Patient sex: M
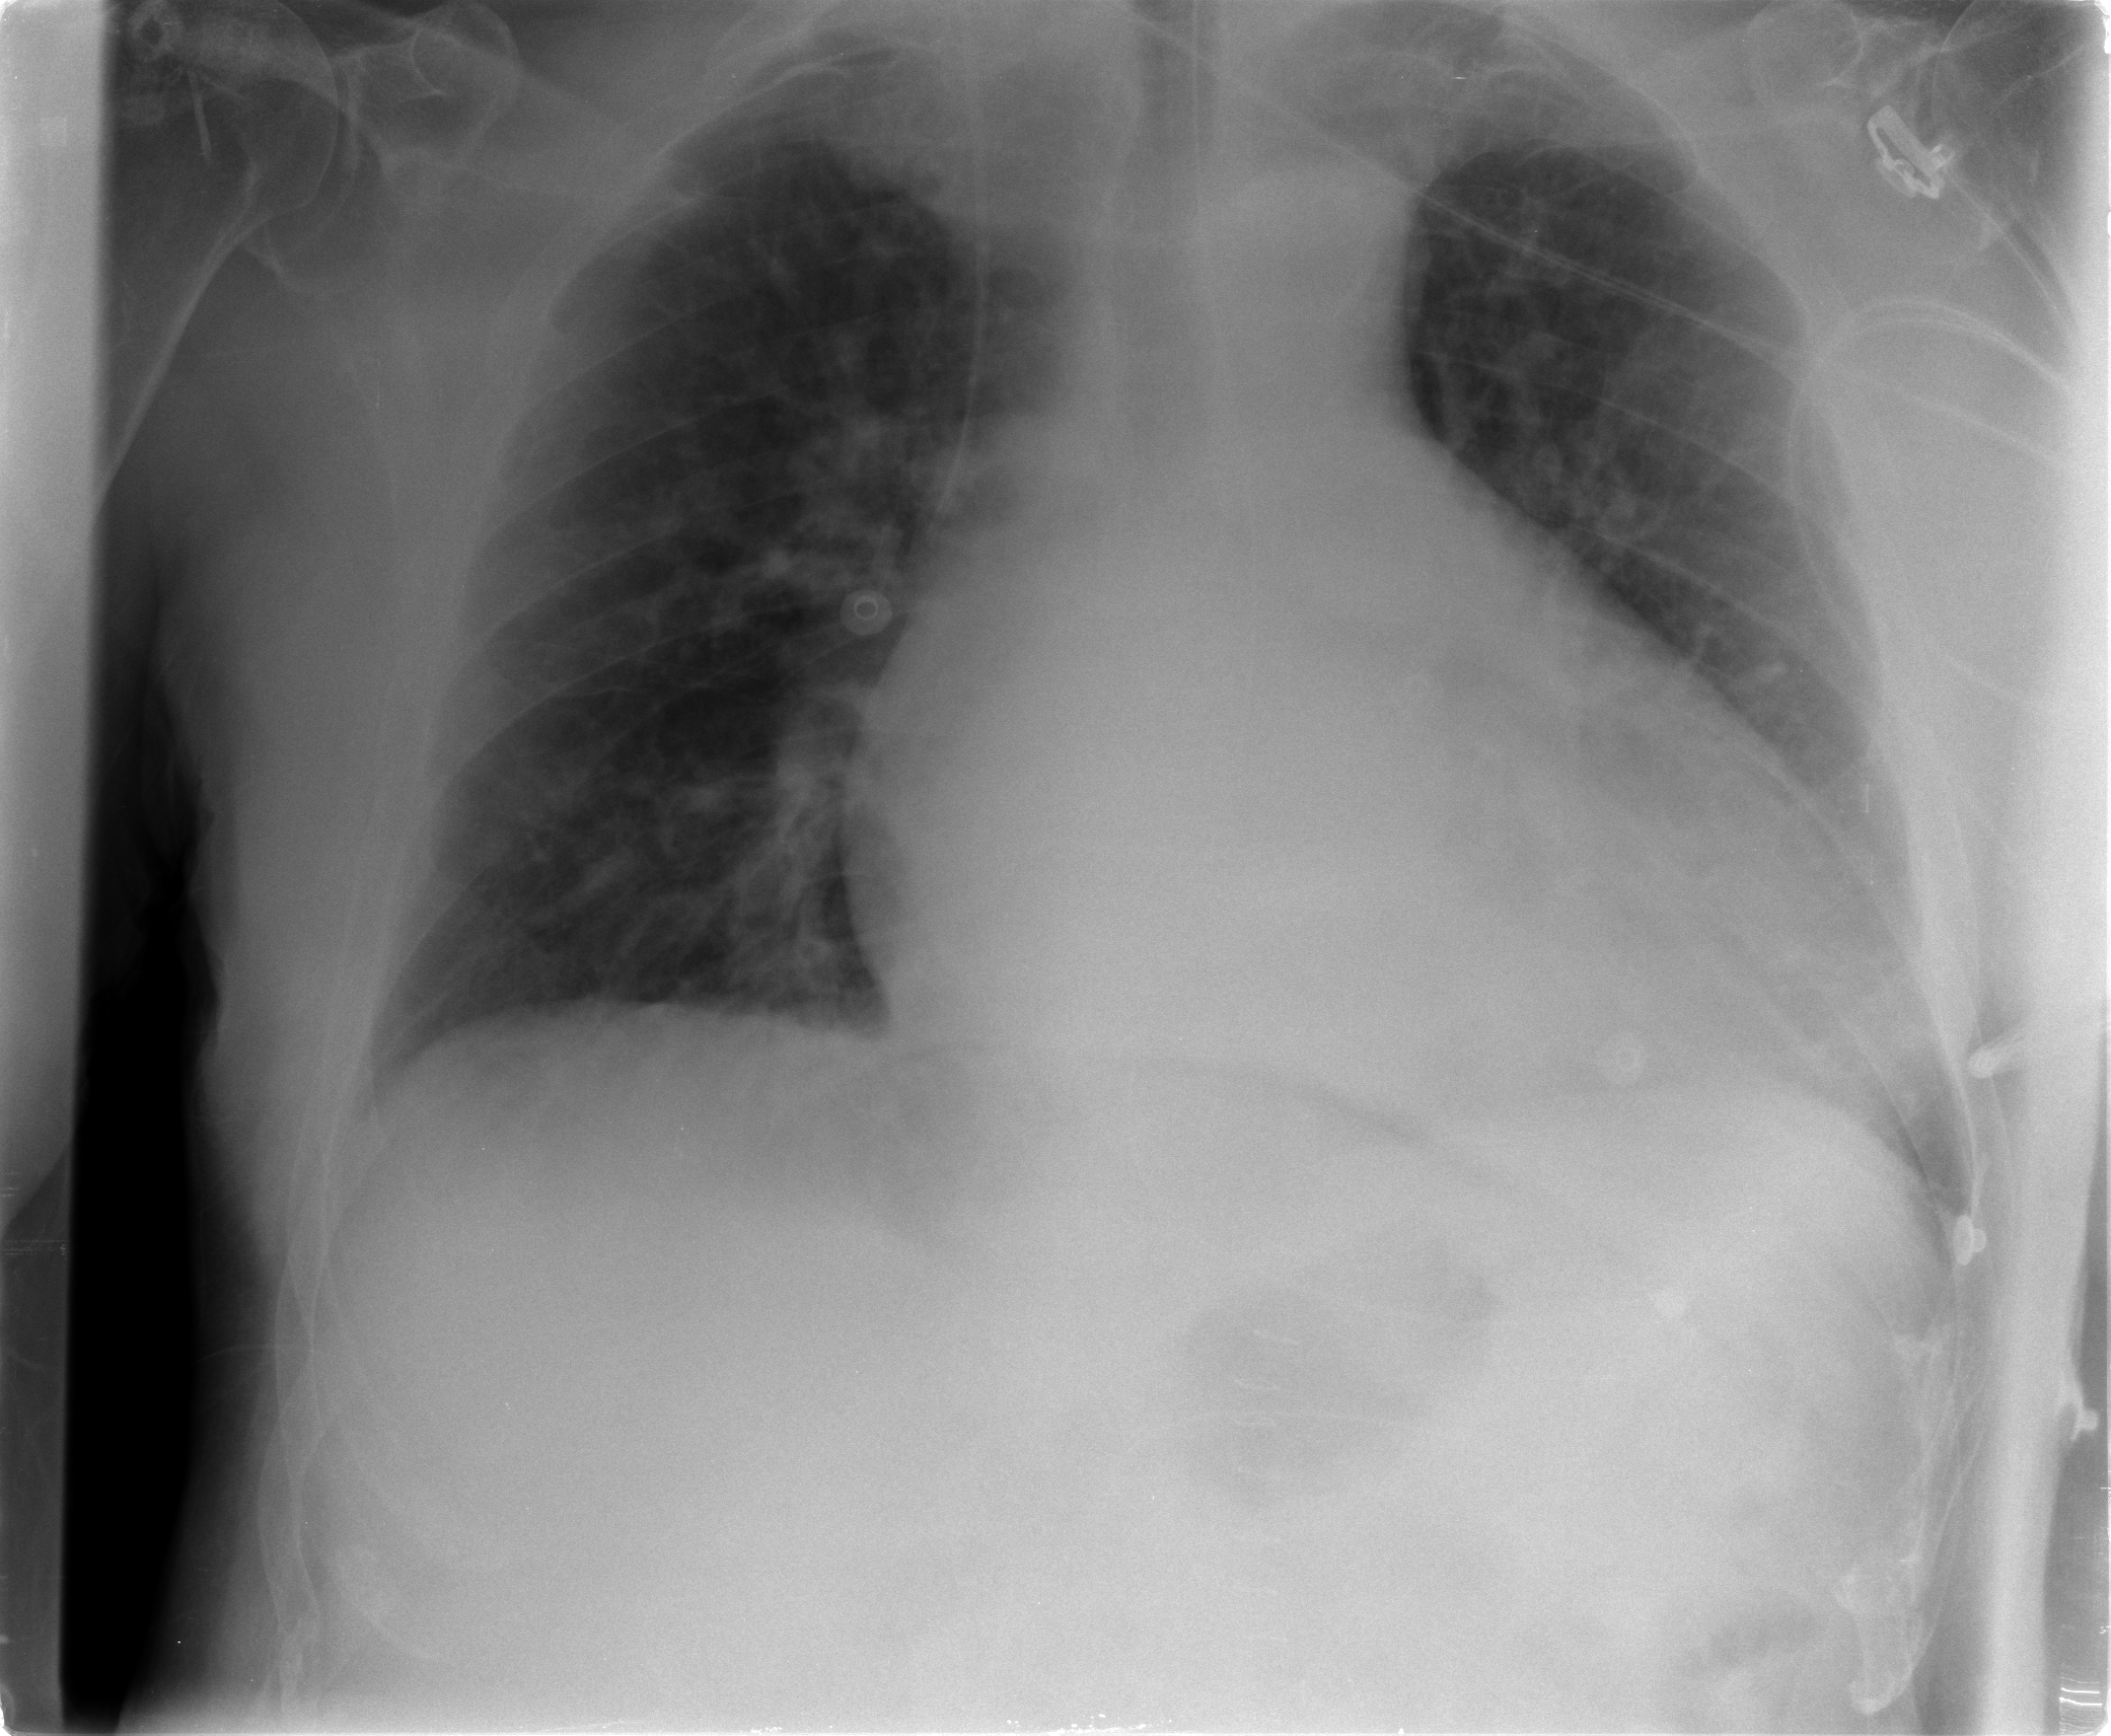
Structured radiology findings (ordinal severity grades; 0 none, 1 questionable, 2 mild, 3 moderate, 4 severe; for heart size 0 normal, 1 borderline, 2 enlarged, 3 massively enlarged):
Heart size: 2
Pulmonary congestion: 2
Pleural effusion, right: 0
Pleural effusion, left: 0
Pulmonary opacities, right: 0
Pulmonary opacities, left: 0
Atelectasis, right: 0
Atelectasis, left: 2